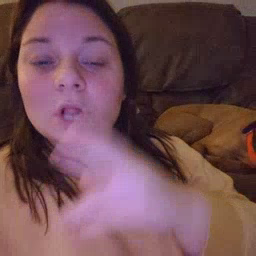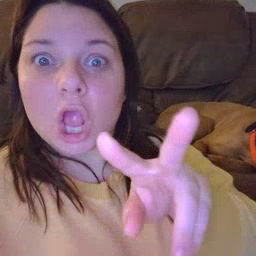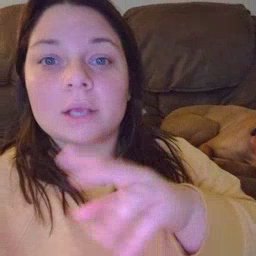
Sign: look